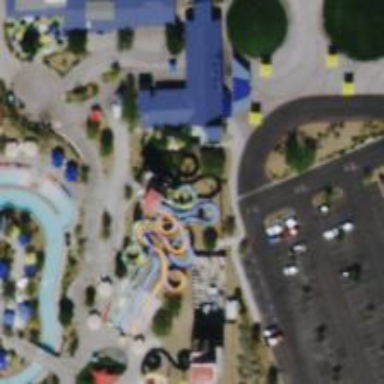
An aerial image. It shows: Water slide attraction.